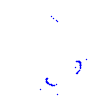
Particle: pion